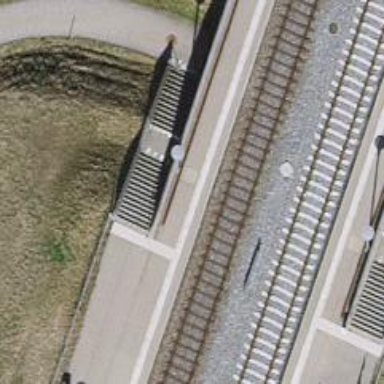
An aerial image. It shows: Steps with paved surface.